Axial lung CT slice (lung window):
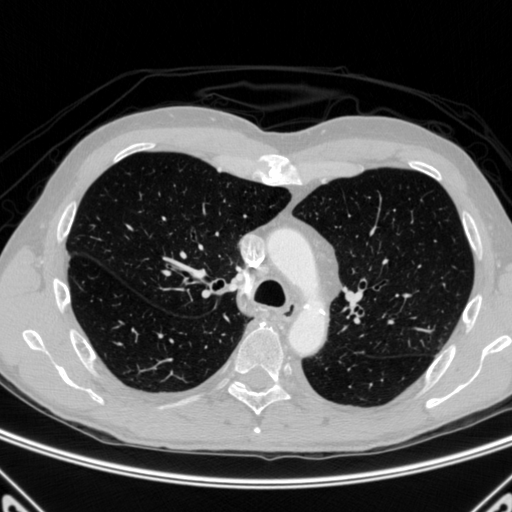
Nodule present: no